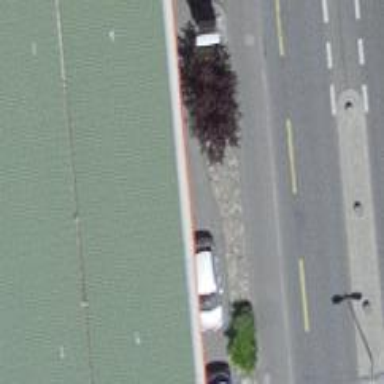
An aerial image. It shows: View of roof of building.